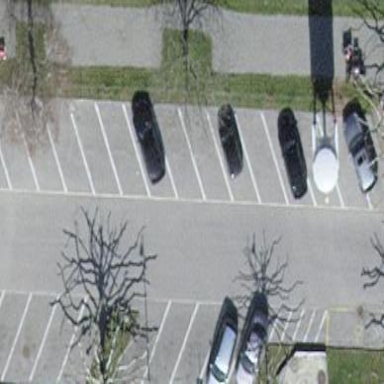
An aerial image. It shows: Street-side parking area.